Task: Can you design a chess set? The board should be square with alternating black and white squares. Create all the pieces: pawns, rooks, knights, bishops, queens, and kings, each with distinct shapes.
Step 3598:
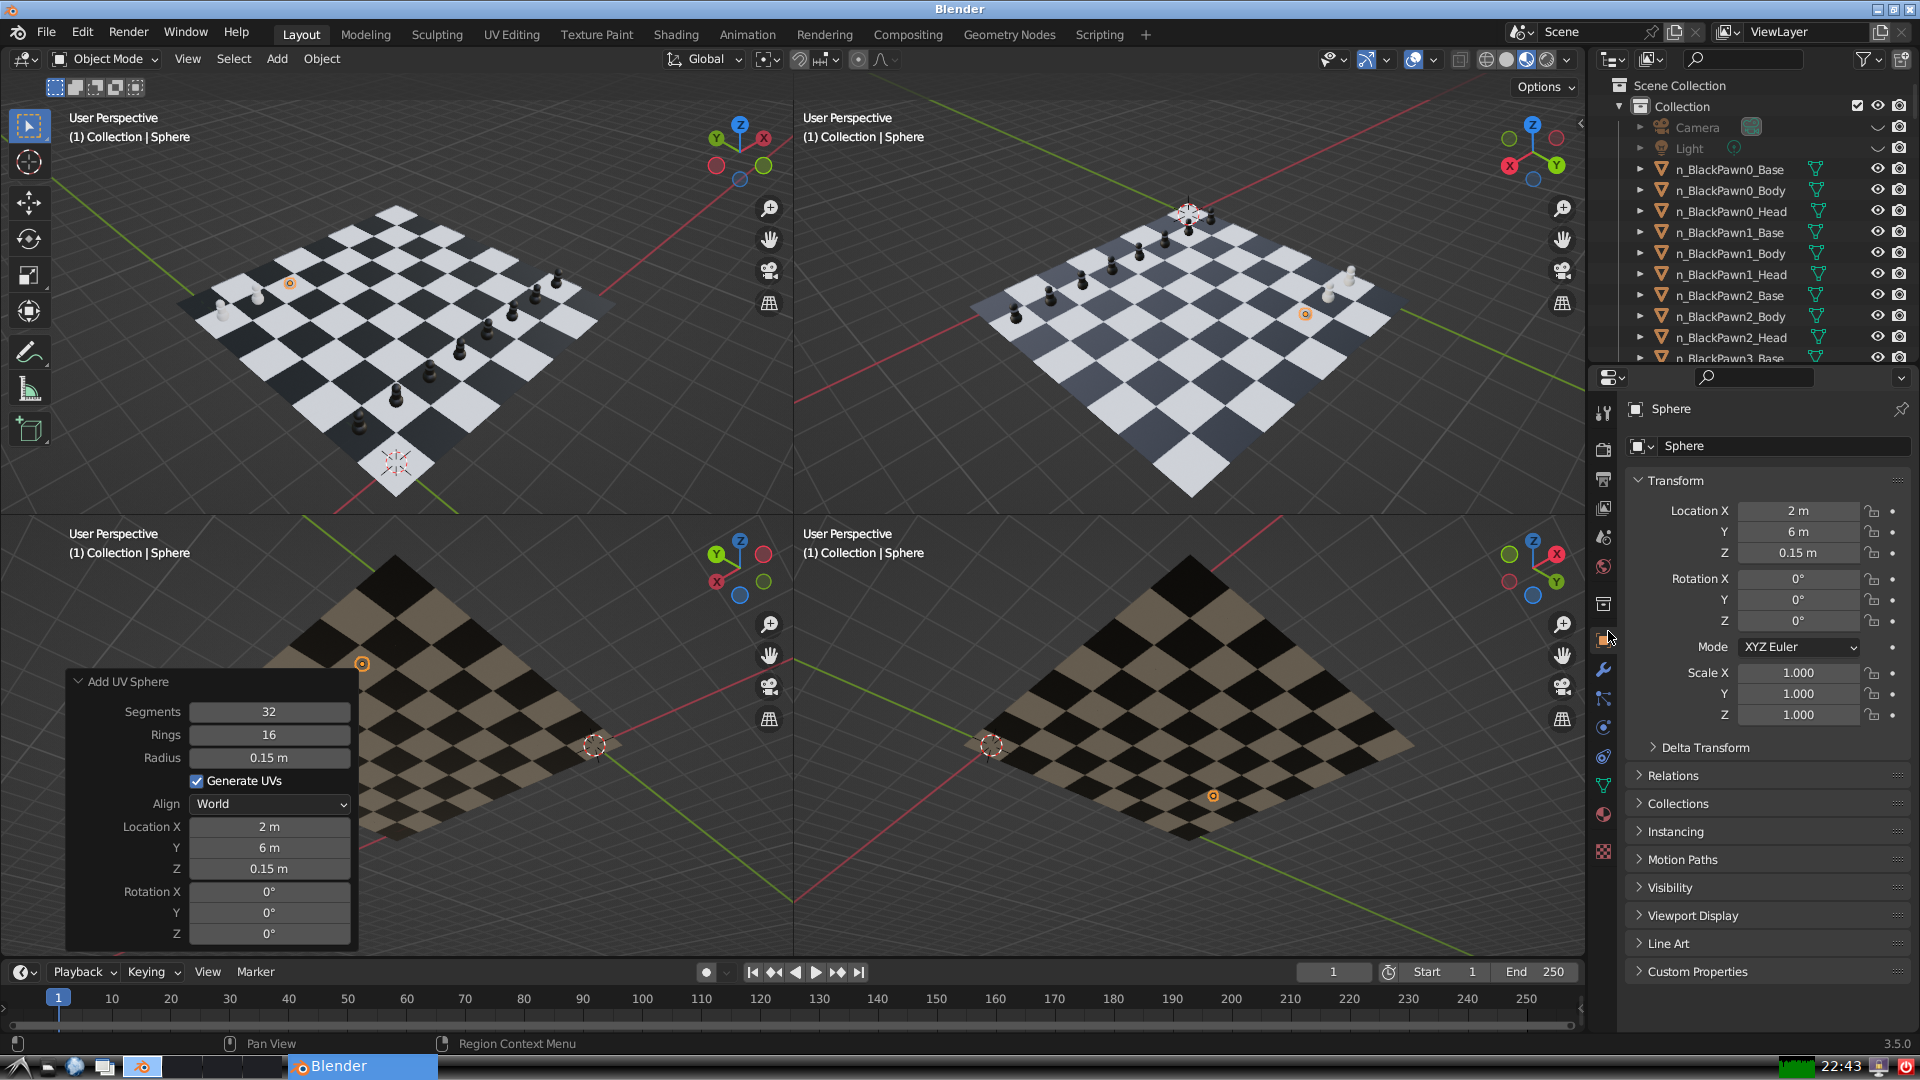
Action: {"mouse_move": [1732, 445]}